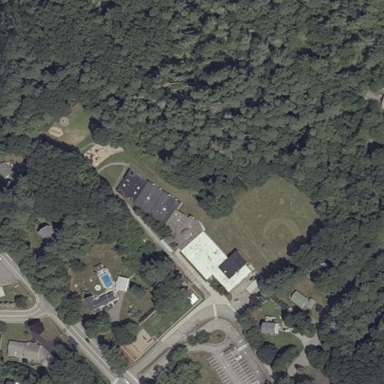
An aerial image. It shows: School building.